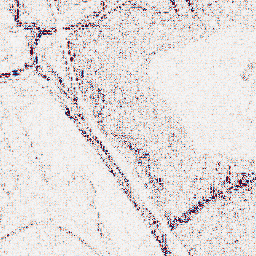
Category: wavelet
Decomposition family: wavelet_biorthogonal
Decomposition parameters: wavelet: bior2.4
level: 1
Upsampling method: cubic_mitchell
Upsampling parameters: scale: 8
Upsampling scale: 8